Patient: sex F, age 58
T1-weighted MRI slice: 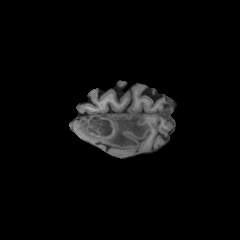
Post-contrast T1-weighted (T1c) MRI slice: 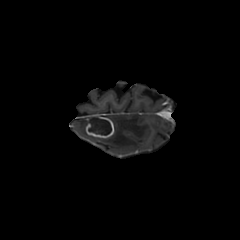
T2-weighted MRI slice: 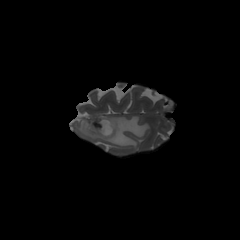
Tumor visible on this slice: yes
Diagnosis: Glioblastoma, IDH-wildtype
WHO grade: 4